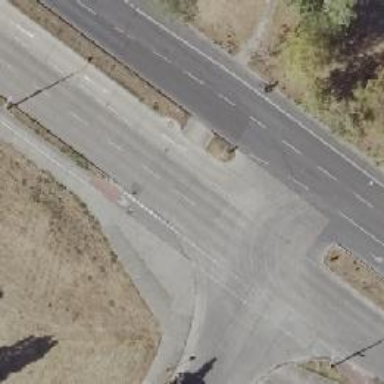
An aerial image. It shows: Unmarked concrete footway crossing with central island.